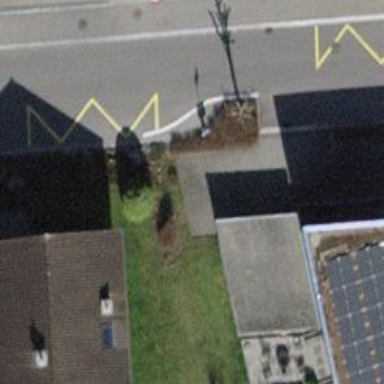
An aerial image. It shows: Bus stop with platform for public transport.